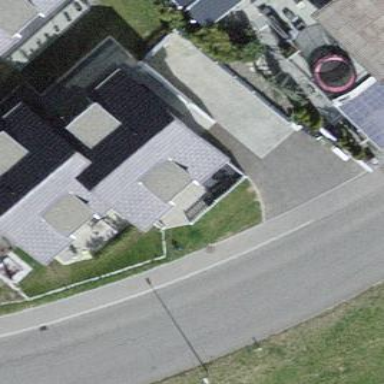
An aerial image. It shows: Semidetached house.